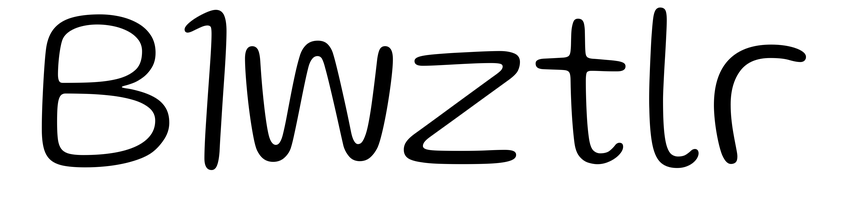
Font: Gluten_ExtraLight